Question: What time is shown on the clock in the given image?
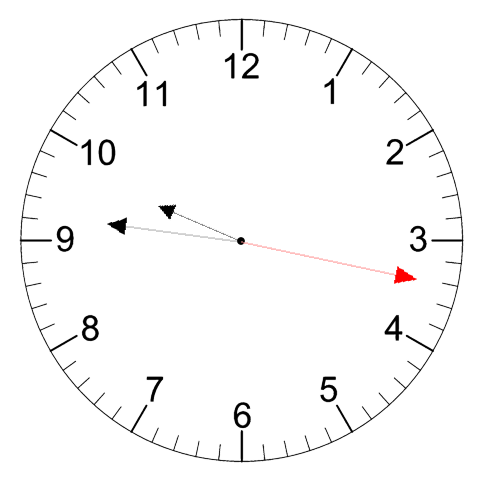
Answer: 09:46:17